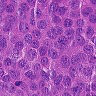
Metastatic tissue present: yes